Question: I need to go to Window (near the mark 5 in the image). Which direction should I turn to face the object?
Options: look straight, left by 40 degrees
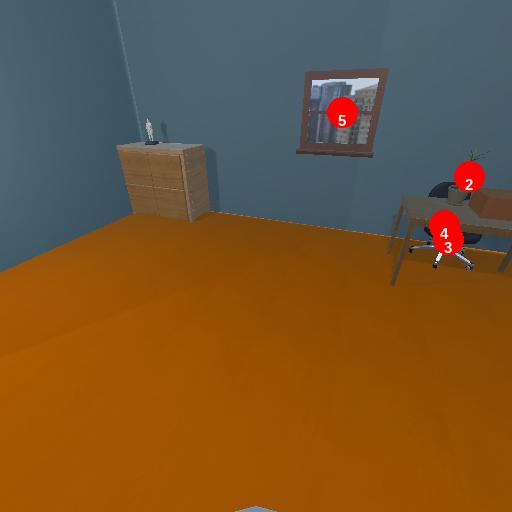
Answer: look straight